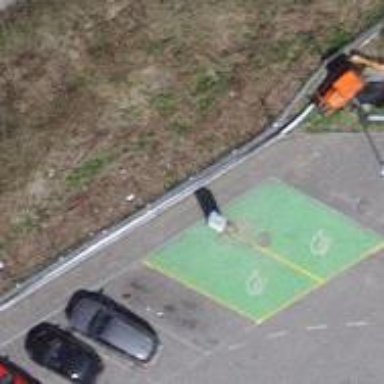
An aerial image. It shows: Charging station.